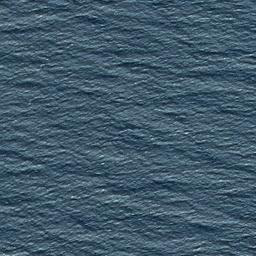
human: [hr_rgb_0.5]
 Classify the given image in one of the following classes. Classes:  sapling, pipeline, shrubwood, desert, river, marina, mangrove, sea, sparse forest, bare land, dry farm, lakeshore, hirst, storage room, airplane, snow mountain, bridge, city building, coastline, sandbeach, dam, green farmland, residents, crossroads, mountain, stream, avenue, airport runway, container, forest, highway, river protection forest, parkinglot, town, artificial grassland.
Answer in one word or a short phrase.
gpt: sea